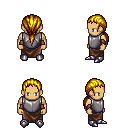
a pixel art fantasy rpg character, male body template, human, tanned skin, steel chest armor, robe skirt, blonde ponytail hairstyle, cloth bracers, metal boots, four views (front, back, left, right), 2x2 character sprite sheet, small pixel art, hard edges, no anti-aliasing